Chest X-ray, PA view. Patient: 36 years old, sex M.
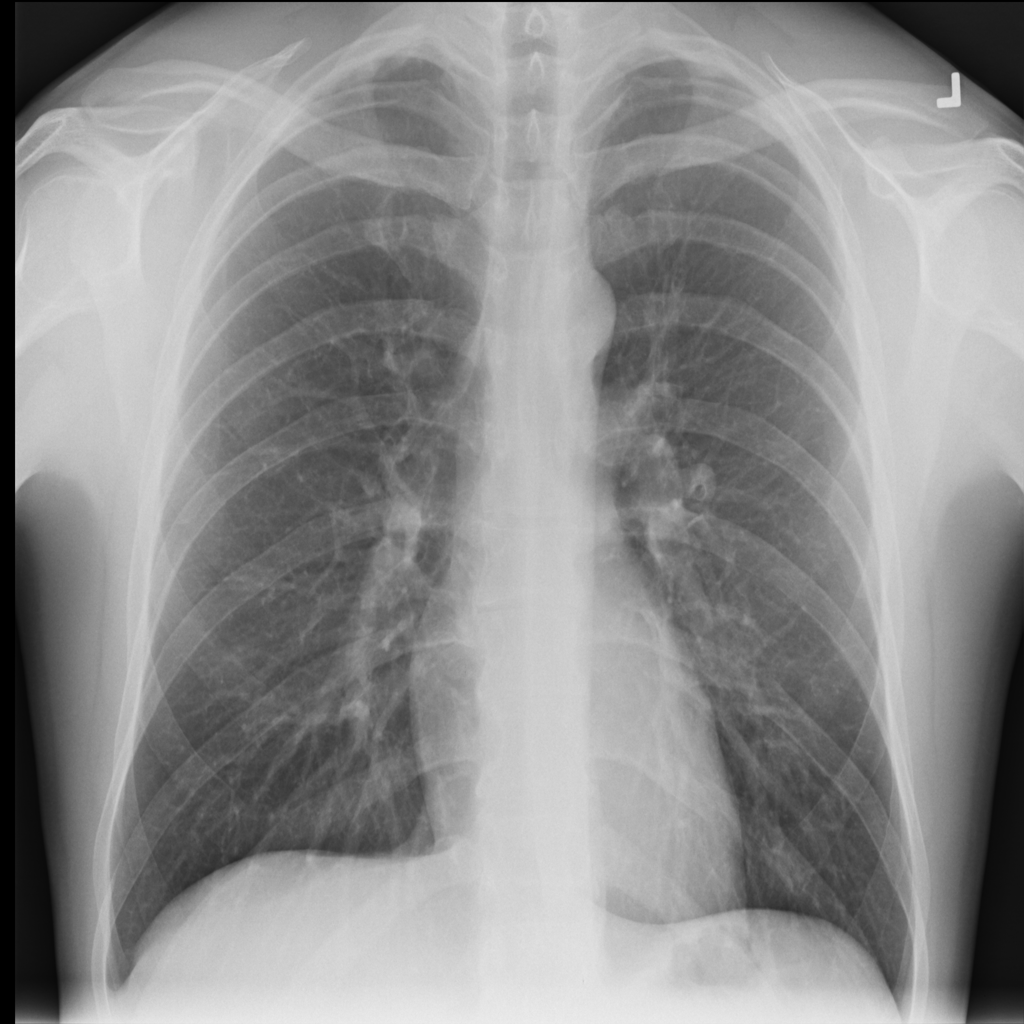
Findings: No Finding